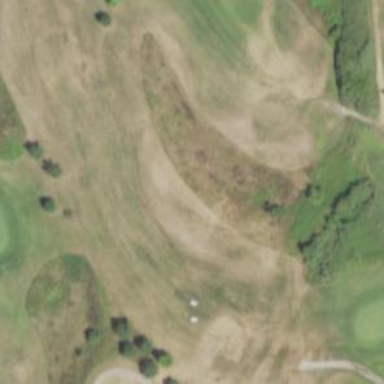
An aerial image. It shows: Scenic golf fairway.